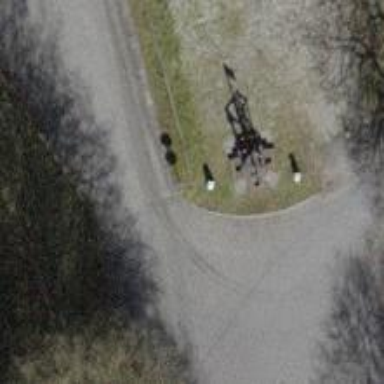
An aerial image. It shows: Flagpole which is man-made.